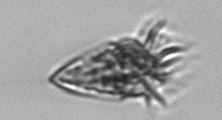
Label: Strombidium_wulffi